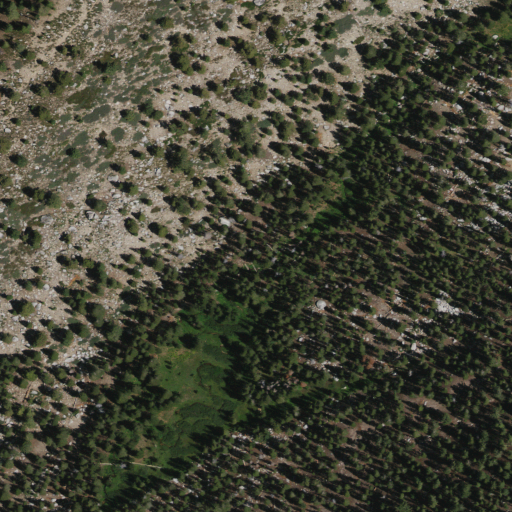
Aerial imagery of plain(s) in California named Hedrick Meadow containing evergreen forest, shrub, and woody wetlands